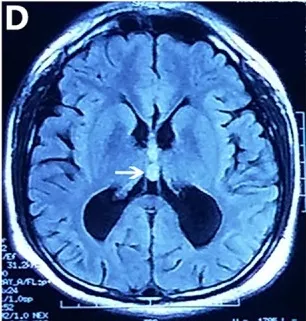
T2-weighted FLAIR MR Images obtained by magnetic resonance imaging (MRI) scans. And the SPC between the lateral ventricles (arrow) And the walls of the cyst are laterally bowed, which compress the lateral ventricles (D).
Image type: radiology (mri)